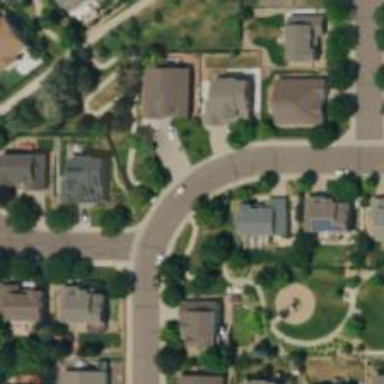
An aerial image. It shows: Neighborhood.